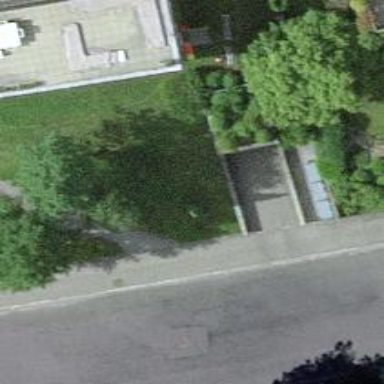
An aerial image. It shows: Parking entrance.